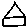
Label: house